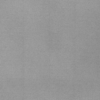
Label: dusty